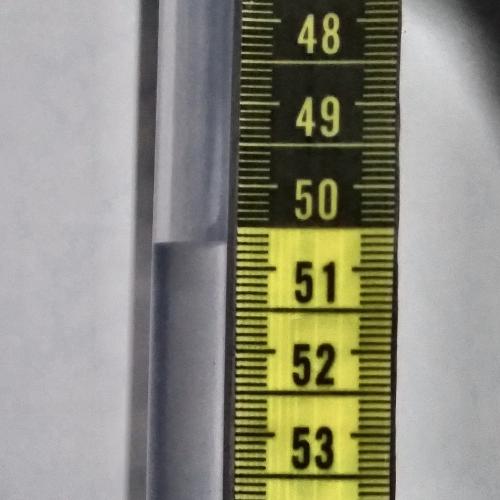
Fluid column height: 50.7 cm